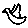
Label: bird